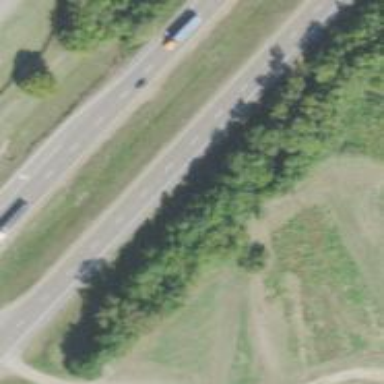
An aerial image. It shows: Asphalt road with dual carriageways at trunk level.